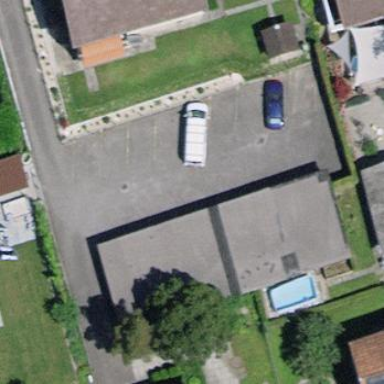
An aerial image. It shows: Group of garages.